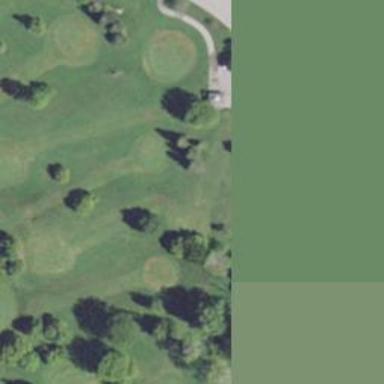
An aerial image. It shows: View of golf hole.